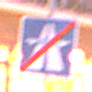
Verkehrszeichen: EndeAutbahn
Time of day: Night
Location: Outdoor (Urban)
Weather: PartlyCloudy
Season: NotSpecified
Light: Artificial